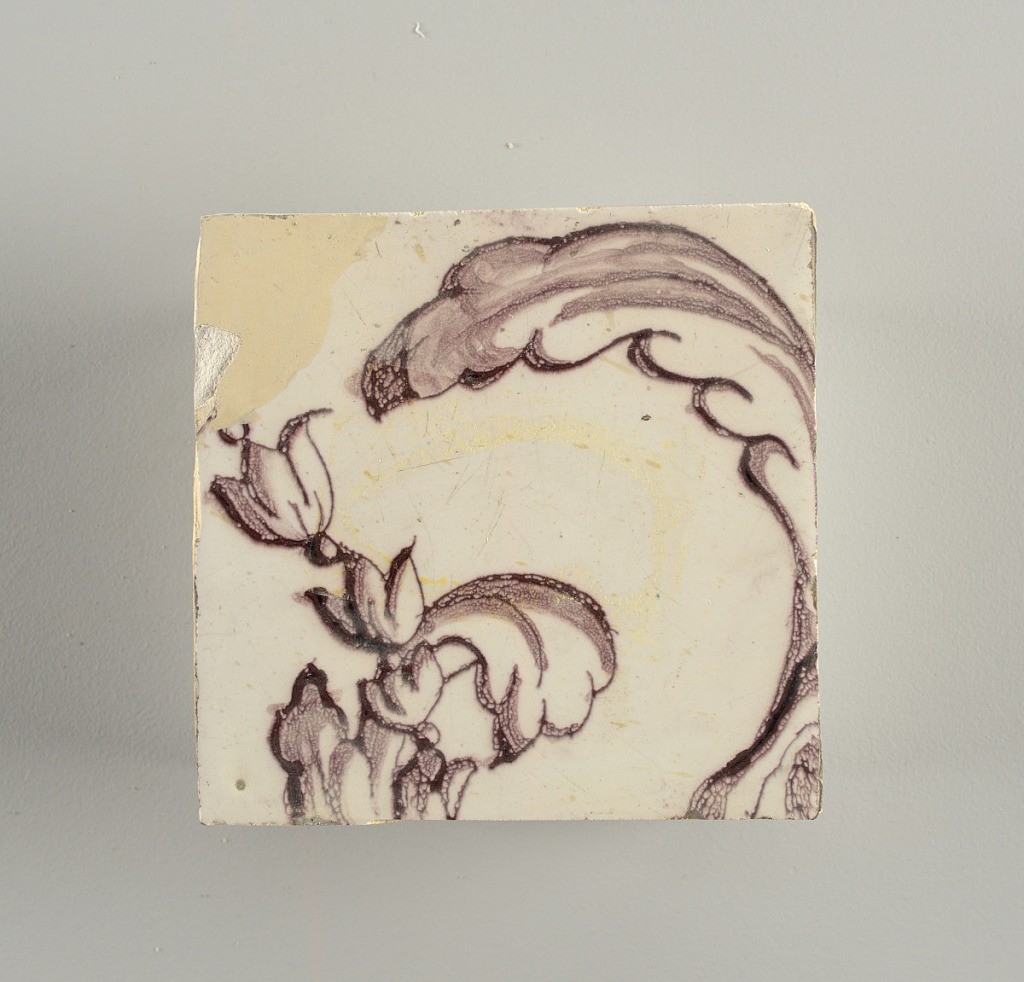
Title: Tile wall facing
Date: ca. 1725
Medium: Tin-glazed earthenware, underglaze
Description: Horizontal rectangle.  Thirty tiles wide and twenty-three tiles high with opening for fireplace eleven tiles wide and ten high.  Foliage arabesques disposed about three vertical axes from which are emphazised by urns at center and right, and at left by the figure of a standing woman carrying an infant on her arm and accompanied by two children.